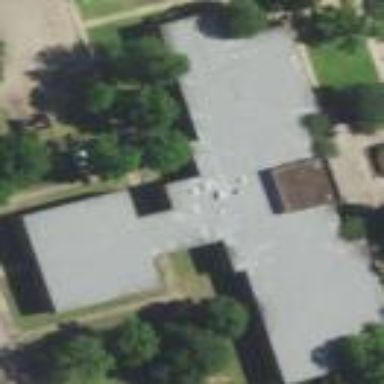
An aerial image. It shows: College building.